Field crop: maize
Growth stage: 2
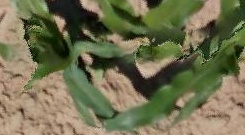
Species: maize